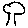
Label: tree